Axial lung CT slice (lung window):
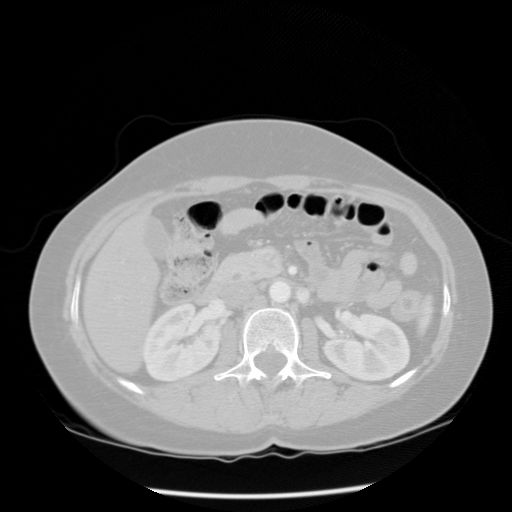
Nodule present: no